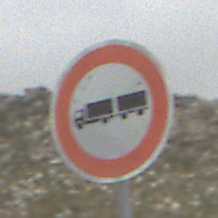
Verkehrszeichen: VerbotLastkraftwagenMitAnhaenger
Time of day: Midday
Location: Outdoor (Nature)
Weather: Overcast
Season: NotSpecified
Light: Natural